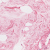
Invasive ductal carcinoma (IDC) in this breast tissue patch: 0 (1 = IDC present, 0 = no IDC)